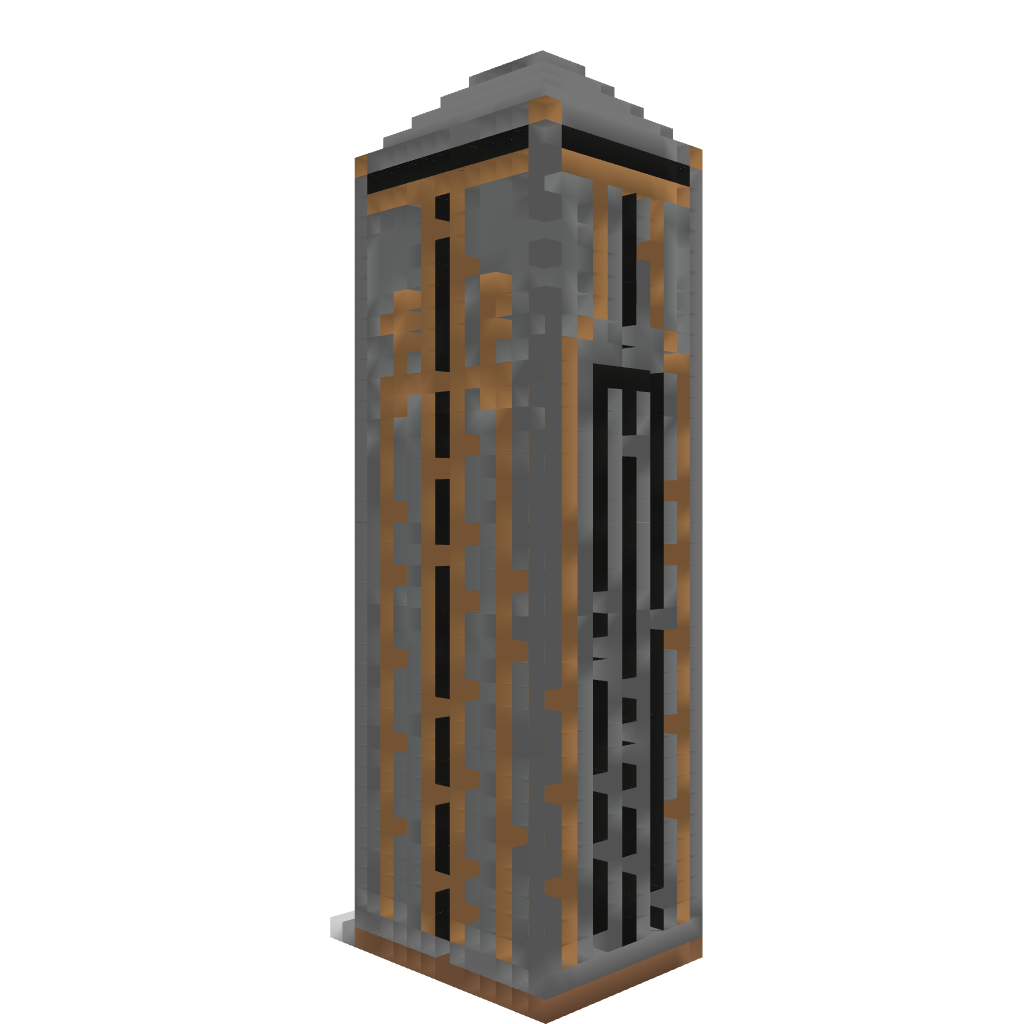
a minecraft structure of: Decorated modern tower